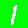
Digit: 1